Interaction volume radius: 5 \u00c5
Interaction volume height: 35 \u00c5
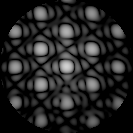
Disorder parameter: 0.05848